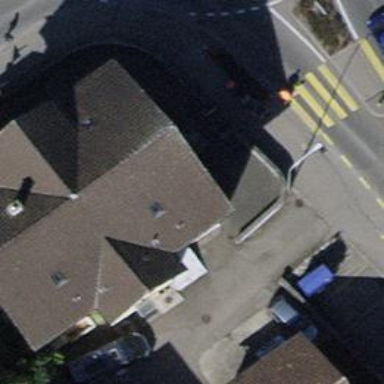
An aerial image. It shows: Restaurant.